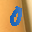
Label: 0